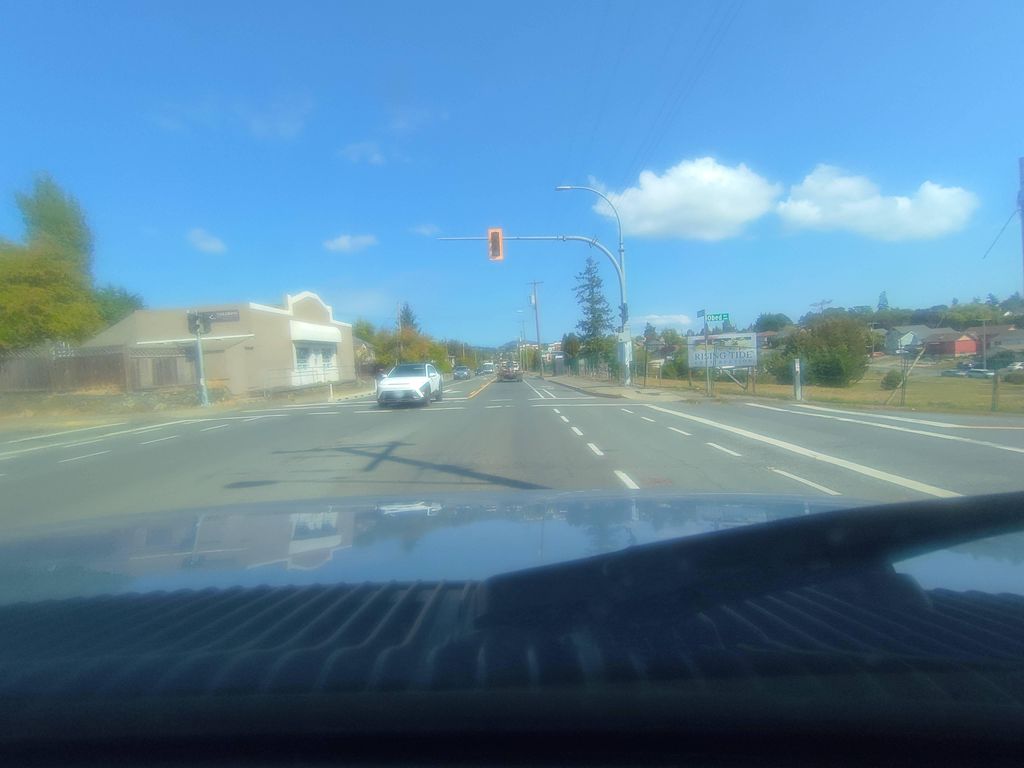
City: victoria